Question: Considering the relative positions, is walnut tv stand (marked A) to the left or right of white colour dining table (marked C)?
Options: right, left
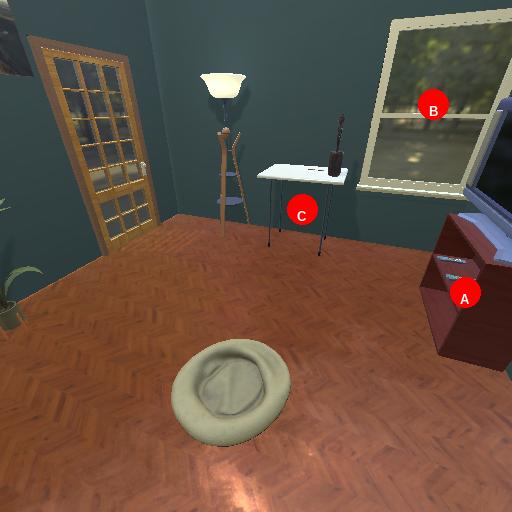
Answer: right